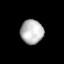
Tissue: lung
Cell type: Epithelial cells
Senescence score: 0.2417
Nuclear area (px): 544
Mean DAPI intensity: 183.96